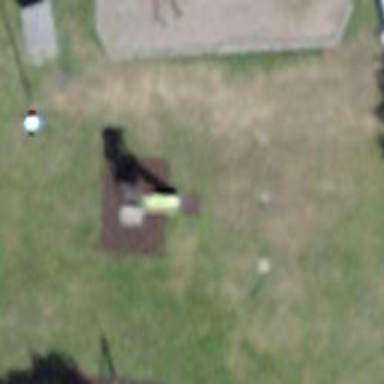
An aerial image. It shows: Playground featuring slide.